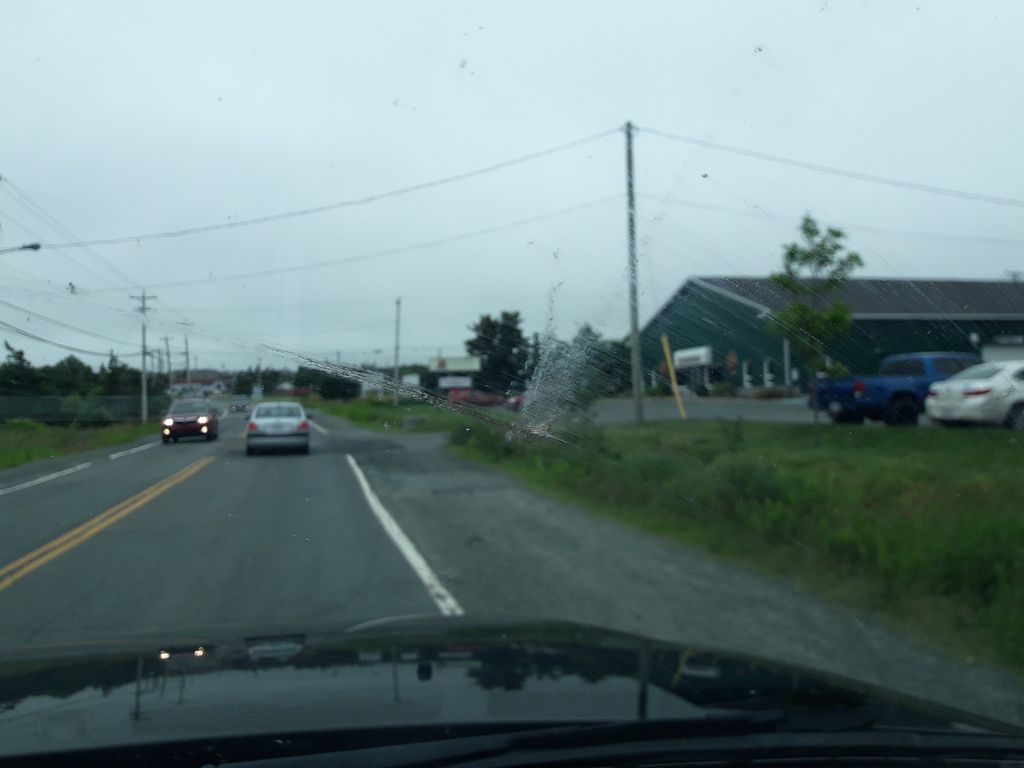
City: st_johns